【题型】选择题　【知识点】向量　【难度】hard
设$Ox$、$Oy$是平面内相交成$\alpha(0 < \alpha < \pi)$的两条射线，$\vec{e_1}$、$\vec{e_2}$分别是与$Ox$、$Oy$同向的单位向量，定义平面坐标系$xOy$为$\alpha$-仿射坐标系，在$\alpha$-仿射坐标系中，若$\overrightarrow{OP} = x\vec{e_1} + y\vec{e_2}$，则记$\overrightarrow{OP} = (x,y)$。已知在如图所示的$\frac{\pi}{4}$-仿射坐标系中，$B$、$C$分别在$x$轴、$y$轴正半轴上，且$|\overrightarrow{BC}| = 2$，点$D$、$E$、$F$分别为$OC$、$BD$、$BC$的中点，则$\overrightarrow{OE} \cdot \overrightarrow{OF}$的最大值为（  ）

\vspace{1em}
\noindent
A. $\dfrac{\sqrt{74} + 9}{4}$ \quad   B. $\dfrac{\sqrt{74} + 8}{5}$ \quad
C. $\dfrac{\sqrt{74} - 9}{5}$ \quad   D. $\dfrac{\sqrt{74} - 9}{4}$
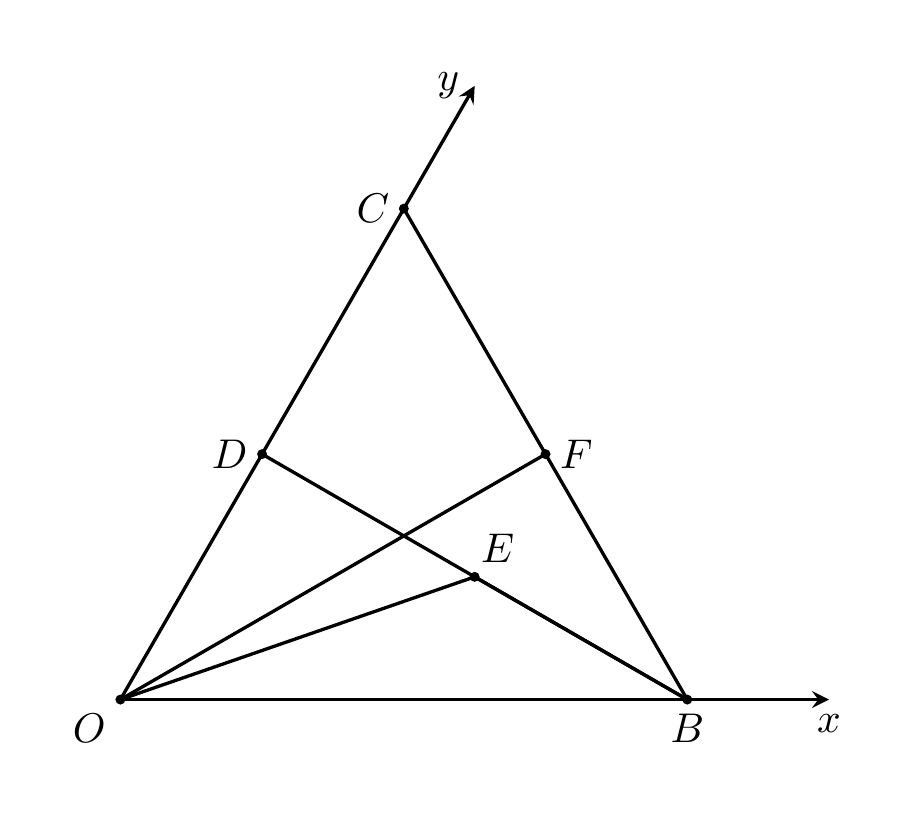
【解答】
\noindent【答案】$\boldsymbol{A}$

\vspace{1em}
\noindent【解析】由题意，$|\vec{e_1}| = |\vec{e_2}| = 1$，$\langle \vec{e_1},\vec{e_2} \rangle = \frac{\pi}{4}$，则$\vec{e_1} \cdot \vec{e_2} = |\vec{e_1}| \cdot |\vec{e_2}| \cos \frac{\pi}{4} = \frac{\sqrt{2}}{2}$，\\
设$\overrightarrow{OB} = m\vec{e_1}$，$\overrightarrow{OC} = n\vec{e_2}$，则$\overrightarrow{BC} = \overrightarrow{OC} - \overrightarrow{OB} = n\vec{e_2} - m\vec{e_1}$，\\
则$|\overrightarrow{BC}|^2 = (n\vec{e_2} - m\vec{e_1})^2 = n^2\vec{e_2}^2 - 2mn\vec{e_1} \cdot \vec{e_2} + m^2\vec{e_1}^2 = m^2 + n^2 - \sqrt{2}mn = 4$，\\
整理得：$\left(m - \frac{\sqrt{2}}{2}n\right)^2 + \frac{1}{2}n^2 = 4$，不妨设$m - \frac{\sqrt{2}}{2}n = 2\cos\theta$，$n = 2\sqrt{2}\sin\theta$，则$m = 2\cos\theta + 2\sin\theta$。\\
因点$D$、$F$分别为$OC$、$BC$的中点，\\
则$\overrightarrow{OD} = \frac{1}{2}\overrightarrow{OC} = \frac{n}{2}\vec{e_2}$，$\overrightarrow{OF} = \frac{1}{2}\overrightarrow{OB} + \frac{1}{2}\overrightarrow{OC} = \frac{m}{2}\vec{e_1} + \frac{n}{2}\vec{e_2}$，\\
同理可得$\overrightarrow{OE} = \frac{1}{2}\overrightarrow{OB} + \frac{1}{2}\overrightarrow{OD} = \frac{m}{2}\vec{e_1} + \frac{n}{4}\vec{e_2}$，\\
故$\overrightarrow{OE} \cdot \overrightarrow{OF} = \left(\frac{m}{2}\vec{e_1} + \frac{n}{4}\vec{e_2}\right)\left(\frac{m}{2}\vec{e_1} + \frac{n}{2}\vec{e_2}\right) = \frac{1}{8}(2m^2\vec{e_1}^2 + 3mn\vec{e_1} \cdot \vec{e_2} + n^2\vec{e_2}^2)$，\\
$= \frac{1}{8}\left(2m^2 + \frac{3\sqrt{2}}{2}mn + n^2\right) = \frac{1}{8}\left[2m^2 + \frac{3}{2}(m^2 + n^2 - 4) + n^2\right] = \frac{1}{16}(7m^2 + 5n^2 - 12)$，\\
将$m = 2\cos\theta + 2\sin\theta$，$n = 2\sqrt{2}\sin\theta$代入上式，\\
可得：$\overrightarrow{OE} \cdot \overrightarrow{OF} = \frac{1}{16}\left[7(2\cos\theta + 2\sin\theta)^2 + 5(2\sqrt{2}\sin\theta)^2 - 12\right] = 1 + \frac{7}{4}\sin2\theta + \frac{5}{2}\sin^2\theta$\\
$= 1 + \frac{7}{4}\sin2\theta + \frac{5}{4}(1 - \cos2\theta) = \frac{7}{4}\sin2\theta - \frac{5}{4}\cos2\theta + \frac{9}{4} = \frac{\sqrt{74}}{4}\sin(2\theta - \varphi) + \frac{9}{4}$，\\
其中$\varphi$是锐角，且$\tan\varphi = \frac{5}{7}$，故$\overrightarrow{OE} \cdot \overrightarrow{OF}$的最大值为$\frac{\sqrt{74} + 9}{4}$。故选：A。